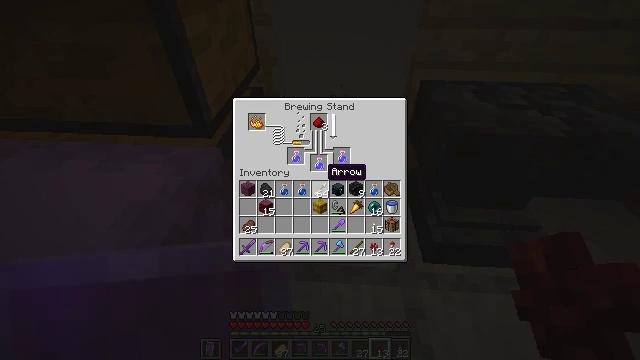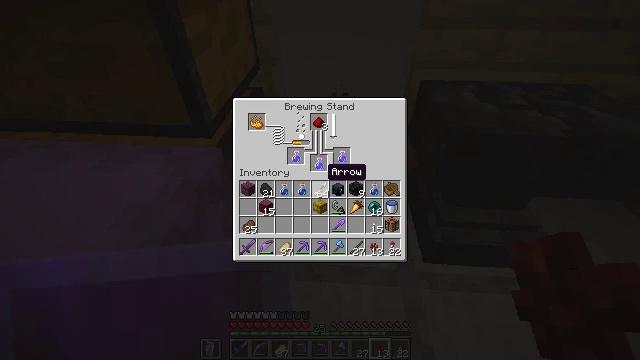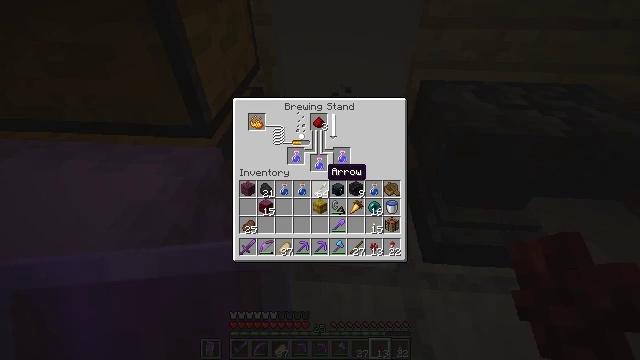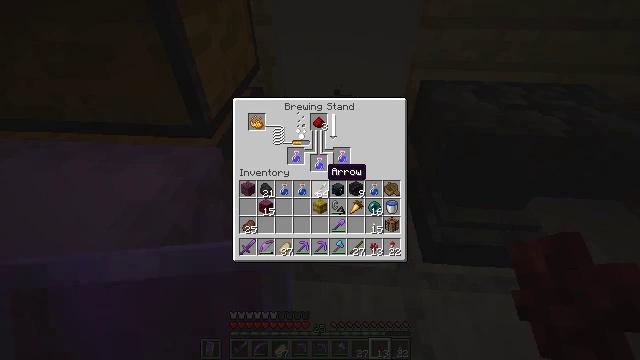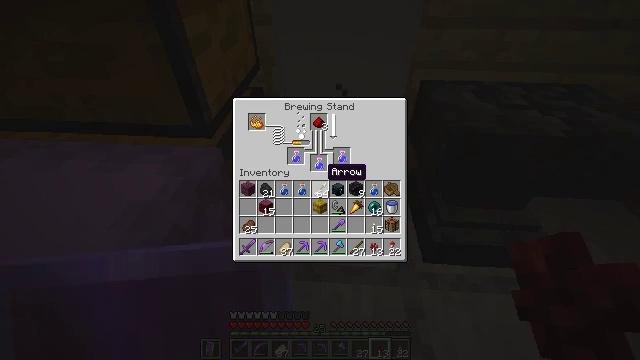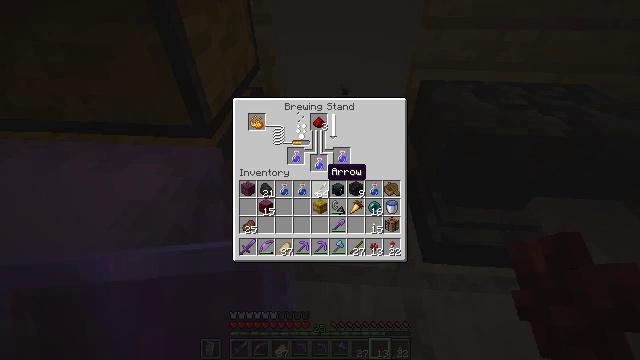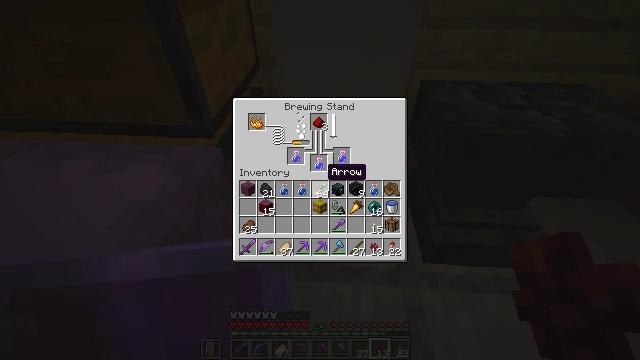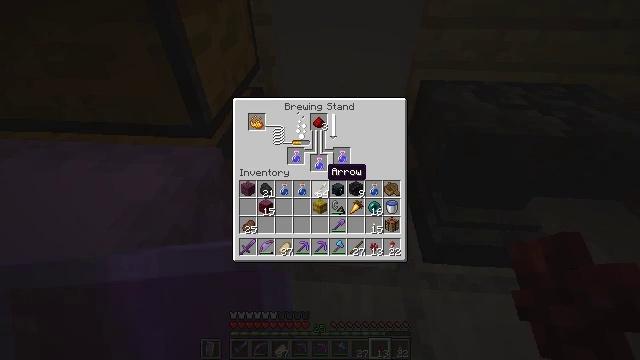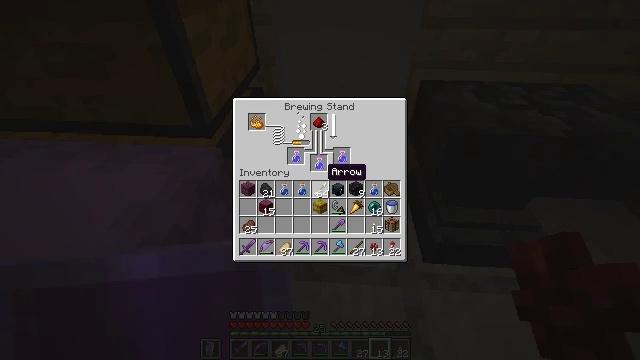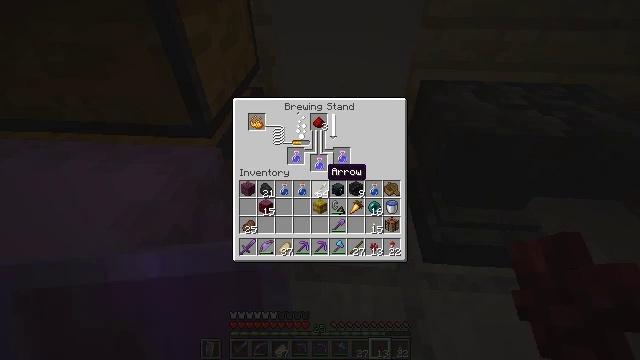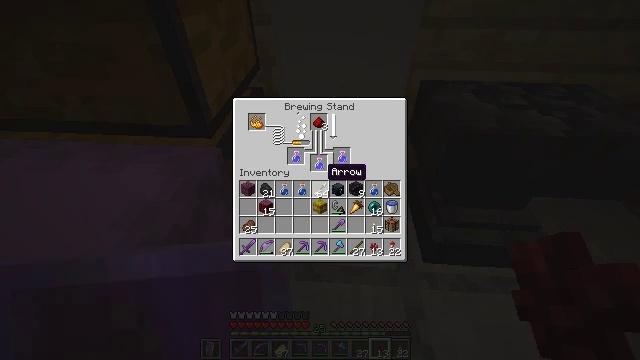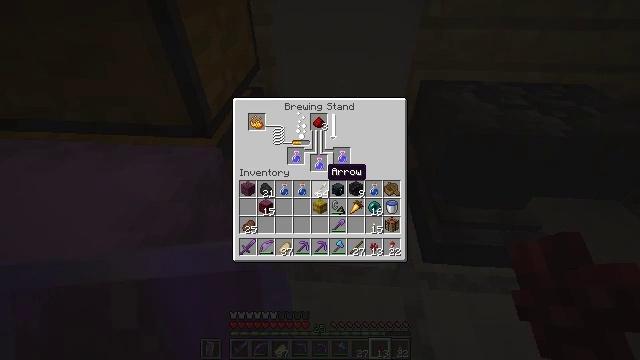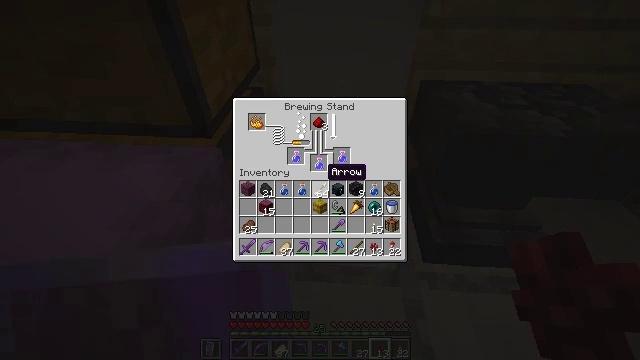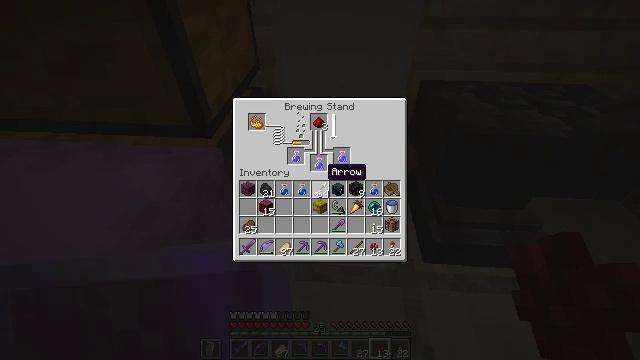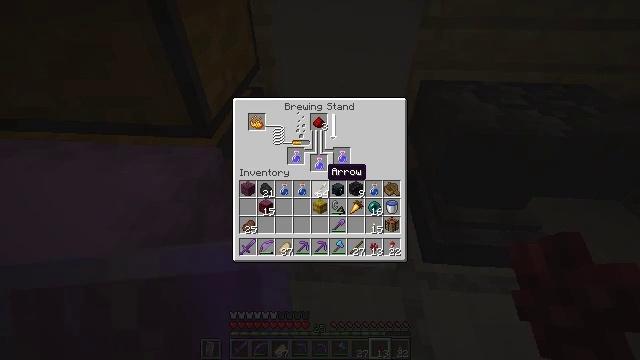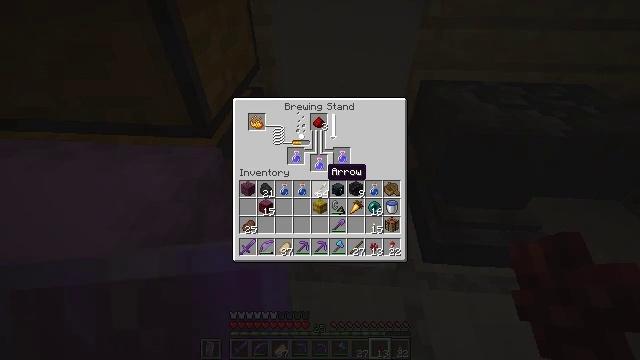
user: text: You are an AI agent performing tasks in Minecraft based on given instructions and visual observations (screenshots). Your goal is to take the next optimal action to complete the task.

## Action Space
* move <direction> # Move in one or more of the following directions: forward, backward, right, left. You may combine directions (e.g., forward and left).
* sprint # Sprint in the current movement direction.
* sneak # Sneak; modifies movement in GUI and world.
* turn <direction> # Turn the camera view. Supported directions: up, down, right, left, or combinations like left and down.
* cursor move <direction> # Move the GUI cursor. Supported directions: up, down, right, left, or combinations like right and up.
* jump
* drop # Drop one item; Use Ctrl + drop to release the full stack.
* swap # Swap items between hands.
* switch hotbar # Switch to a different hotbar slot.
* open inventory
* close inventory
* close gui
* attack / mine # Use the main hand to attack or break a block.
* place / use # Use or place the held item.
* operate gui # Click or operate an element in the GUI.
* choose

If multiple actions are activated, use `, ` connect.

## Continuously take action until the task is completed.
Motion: motion action
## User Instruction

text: Convert crimson stems into crimson planks.
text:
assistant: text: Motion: no_op
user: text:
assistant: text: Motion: no_op
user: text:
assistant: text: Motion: no_op
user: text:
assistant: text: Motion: no_op
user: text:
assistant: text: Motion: no_op
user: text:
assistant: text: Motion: no_op
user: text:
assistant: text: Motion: no_op
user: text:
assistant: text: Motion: no_op
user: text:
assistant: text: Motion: no_op
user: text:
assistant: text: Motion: no_op
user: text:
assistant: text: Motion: no_op
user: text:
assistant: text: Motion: no_op
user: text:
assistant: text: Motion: no_op
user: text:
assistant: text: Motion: no_op
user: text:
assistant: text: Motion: no_op
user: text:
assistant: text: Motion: no_op
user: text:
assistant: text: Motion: no_op
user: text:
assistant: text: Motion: no_op
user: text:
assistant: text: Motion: no_op
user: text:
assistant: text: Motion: no_op
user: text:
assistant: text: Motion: no_op
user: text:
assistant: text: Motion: no_op
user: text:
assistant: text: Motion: no_op
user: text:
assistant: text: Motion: no_op
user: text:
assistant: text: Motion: no_op
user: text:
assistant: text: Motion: no_op
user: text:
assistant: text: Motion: no_op
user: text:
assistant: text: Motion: no_op
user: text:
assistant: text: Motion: no_op
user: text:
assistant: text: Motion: no_op